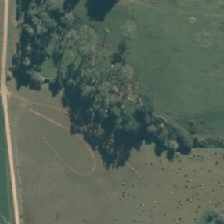
Land cover: indigenous_forest